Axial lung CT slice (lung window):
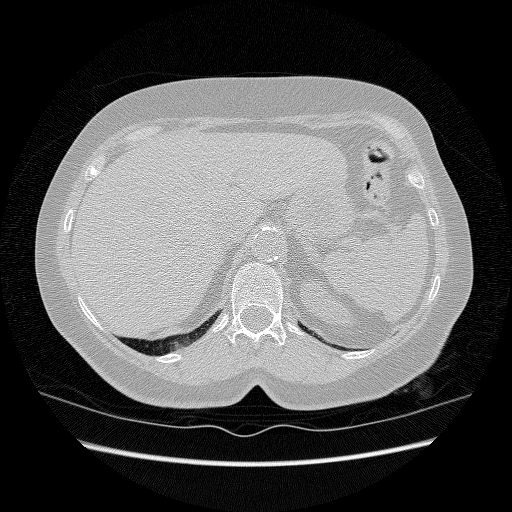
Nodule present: no